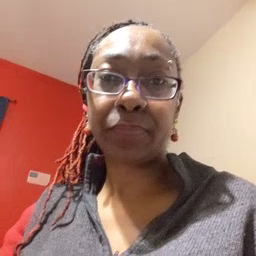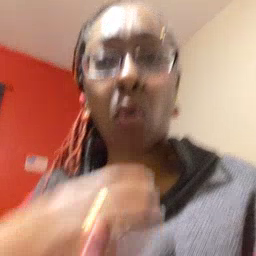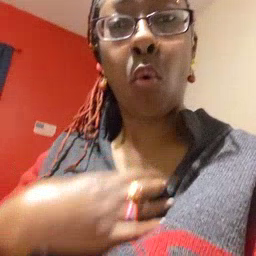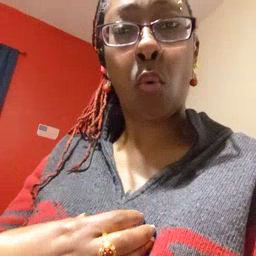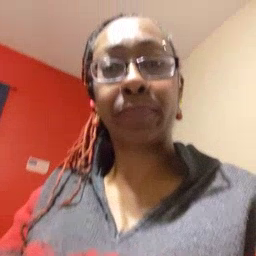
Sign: hungry